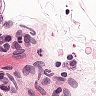
Metastatic tissue present: no